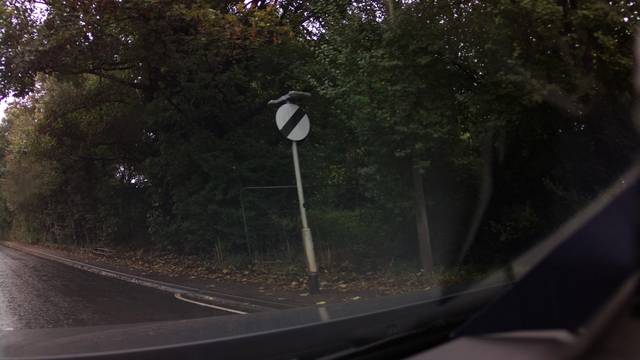
Region: United Kingdom
Coordinates: 51.523, -0.5897